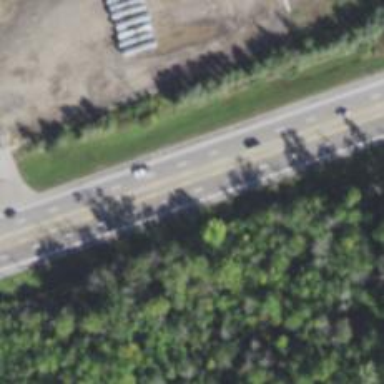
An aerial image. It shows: Asphalt trunk highway.